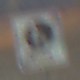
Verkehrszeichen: EndeFussgaengerzone
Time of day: Dawn
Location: Outdoor (Nature)
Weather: Clear
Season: NotSpecified
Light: Natural